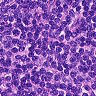
Metastatic tissue present: no